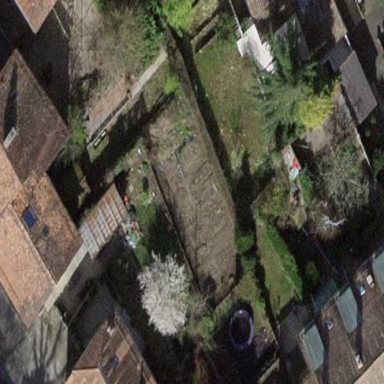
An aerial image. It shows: Garden surrounded by fence.